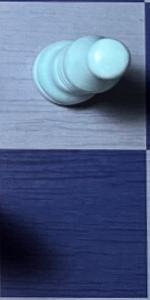
Label: Empty